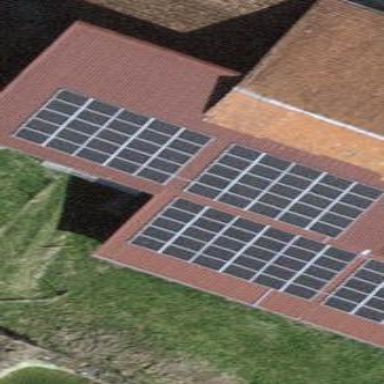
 consisting of solar photovoltaic panels."